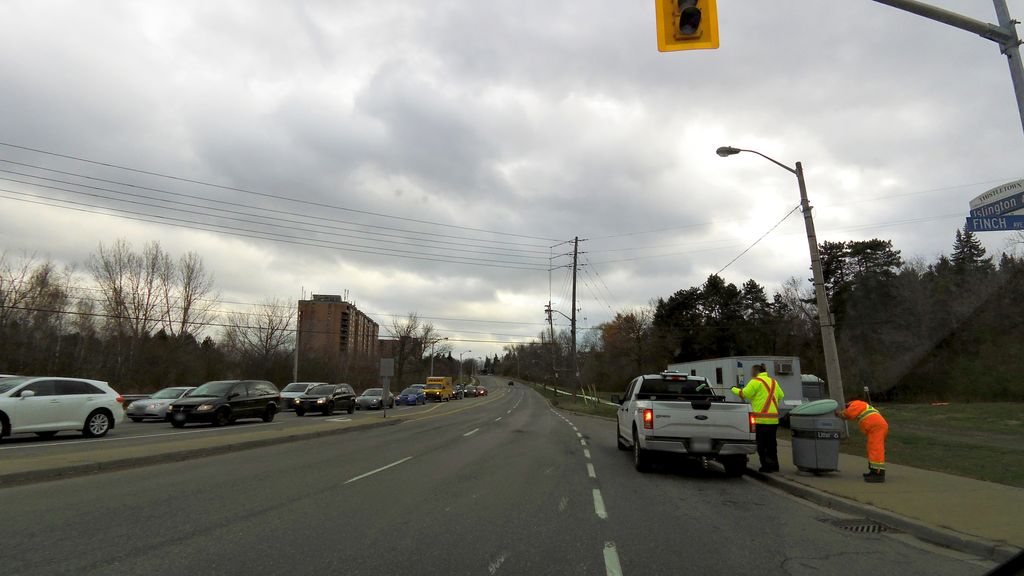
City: toronto